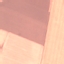
Label: AnnualCrop